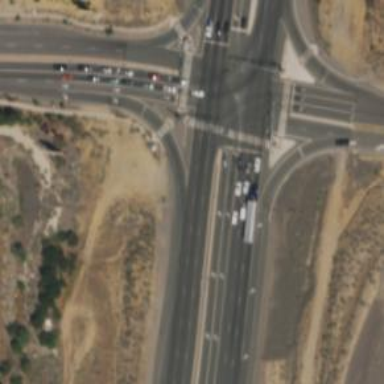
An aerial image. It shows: Trunk link road with asphalt surface.